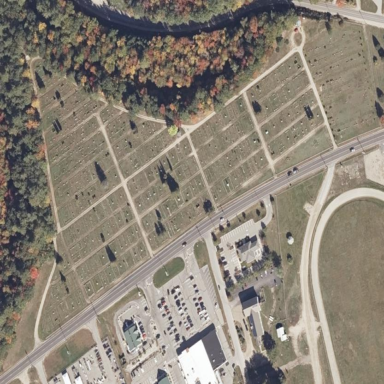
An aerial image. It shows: Cemetery or graveyard.